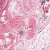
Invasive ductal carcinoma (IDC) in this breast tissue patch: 0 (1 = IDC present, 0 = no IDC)